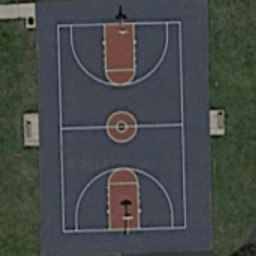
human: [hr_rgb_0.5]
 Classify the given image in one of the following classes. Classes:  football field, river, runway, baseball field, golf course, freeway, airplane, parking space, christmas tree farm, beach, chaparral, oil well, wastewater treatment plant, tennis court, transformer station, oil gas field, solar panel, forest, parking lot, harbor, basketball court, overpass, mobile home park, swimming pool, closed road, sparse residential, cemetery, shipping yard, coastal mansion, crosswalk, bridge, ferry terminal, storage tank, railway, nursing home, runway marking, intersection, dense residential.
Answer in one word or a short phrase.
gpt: basketball court